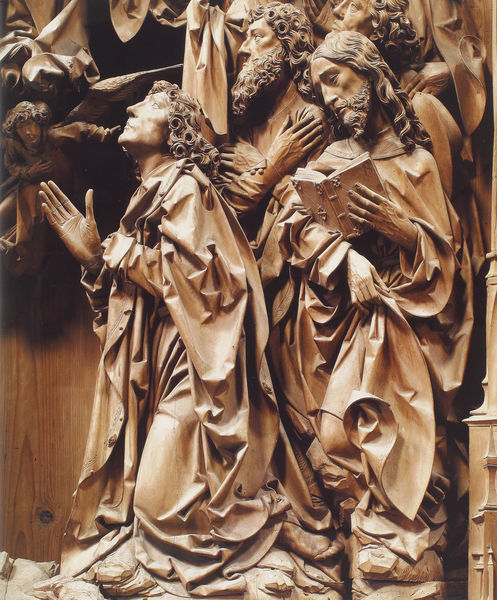
Titel: Creglingen, Herrgottskirche, Fronleichnams-Altar
Künstler: Tilman Riemenschneider
Standort: Creglingen, Herrgottskirche (EU - D - BW)
Schlagwörter: felsen, gruppe, hand, himmel, mann, weiß, menschen, holz, männer, schwarz, blick, bart, bibel, falten, halten, lang, hände, kirche, haare, mantel, gewänder, gotik, locken, engel, skulptur, statue, relief, figuren, detail, faltenwurf, foto, oben, buch, kirch, religion, beten, gebet, altar, schnitzerei, jesus, segnung, heilige, dürer, jünger, heilig, anbetung, josef, mamor, kriche, figurengruppe, anrufung, mosef, #schnitzerei